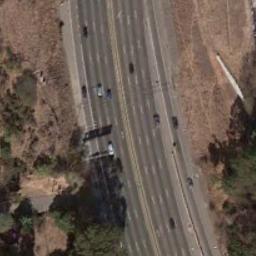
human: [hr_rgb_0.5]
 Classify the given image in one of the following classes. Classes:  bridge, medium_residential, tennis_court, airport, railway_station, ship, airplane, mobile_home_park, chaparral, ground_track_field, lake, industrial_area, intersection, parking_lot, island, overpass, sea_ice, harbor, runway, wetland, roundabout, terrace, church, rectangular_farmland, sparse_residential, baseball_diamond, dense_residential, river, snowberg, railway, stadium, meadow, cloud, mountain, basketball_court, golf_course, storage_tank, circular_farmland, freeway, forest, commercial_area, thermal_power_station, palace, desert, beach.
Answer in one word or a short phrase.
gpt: freeway